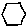
Label: hexagon